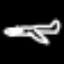
Label: airplane